如图 1、图 2 是 4×4 的正方形网格，请仅用无刻度的直尺按要求完成以下作图（保留作图痕迹）．

\vspace{0.3cm}
\noindent\textbf{(1) 在图 1 中作弦 $AB$ 的圆心角．}
\noindent\textbf{(2) 在图 2 中作弦 $AB$ 的圆周角，使圆周角的顶点在格点上．}
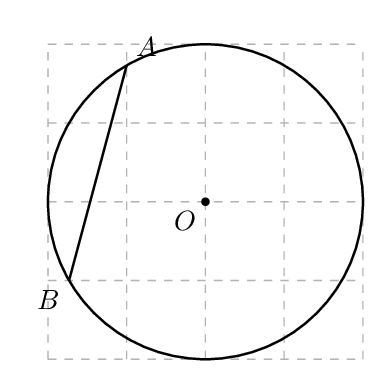
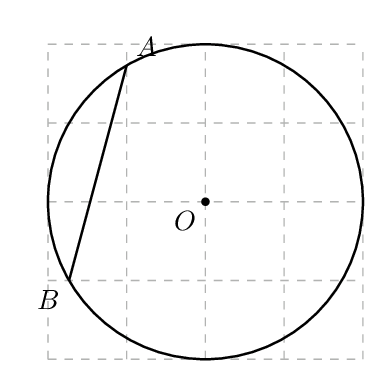
【解答】
\vspace{0.5cm}
\noindent\textbf{【答案】(1) 见解析}
\noindent\textbf{(2) 见解析}

\vspace{0.5cm}
\noindent\textbf{【分析】此题考查了圆心角和圆周角，熟练掌握圆心角和圆周角的定义并准确作图是关键．}
\noindent\textbf{(1) 连接 $OA,OB$ 即可；}
\noindent\textbf{(2) 根据圆周角的定义和圆周角的顶点在格点上进行作图即可．}

\vspace{0.5cm}
\noindent\textbf{【详解】(1) 如图，$\angle AOB$ 即为所求，}

\vspace{0.3cm}
\noindent\textbf{(2) 如图，$\angle ACB,\angle AEB,\angle ADB,\angle AFB$ 即为所求，}

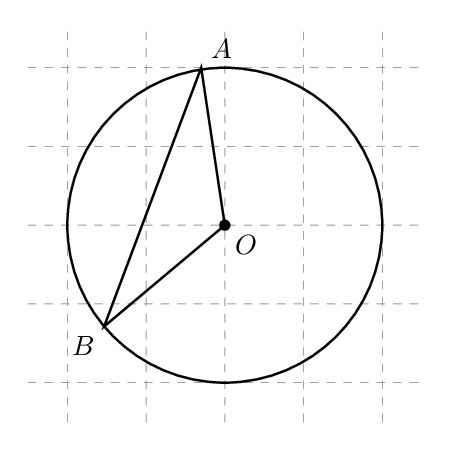
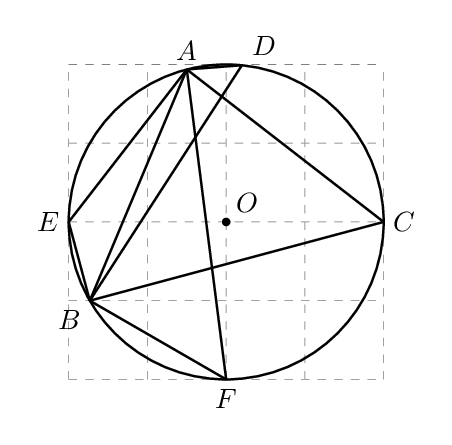